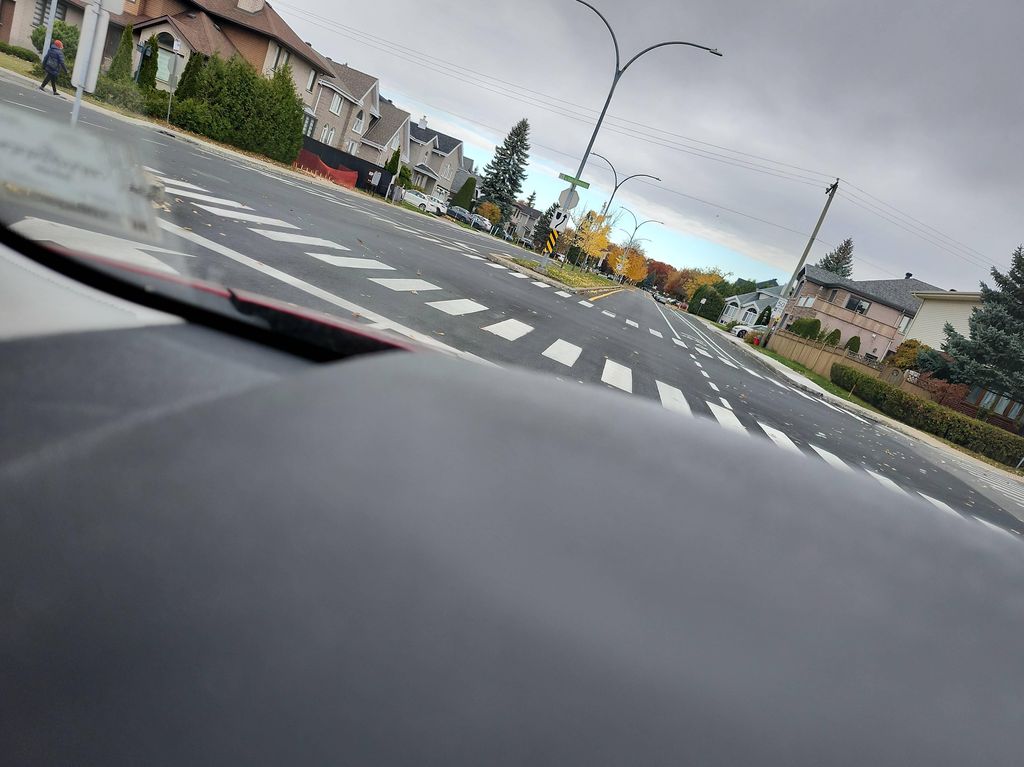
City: montreal